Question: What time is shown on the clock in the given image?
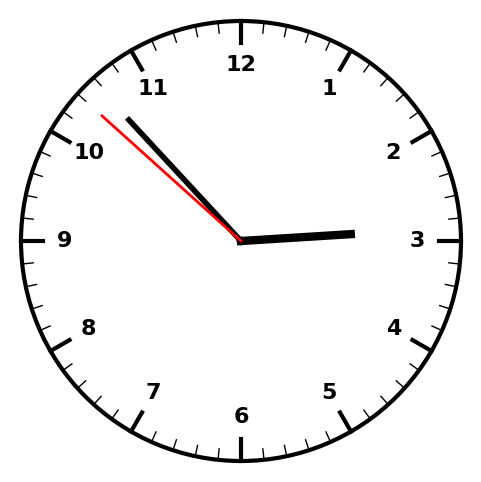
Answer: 02:52:52